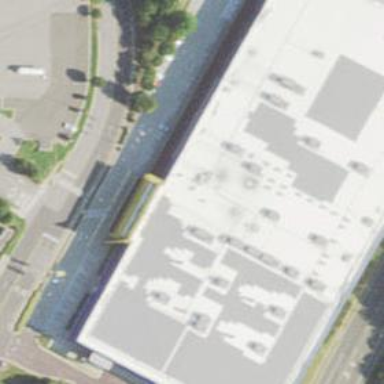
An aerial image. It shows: Retail building housing furniture shop.